Question: I am trying to convert a dataframe in which hourly data appears in distinct columns, like here:

... to a dataframe that only contains two columns ['datetime', 'value'].
For example:
| Datetime | value |
| -------- | ----- |
| 2020-01-01 01:00:00 | 0 |
| 2020-01-01 02:00:00 | 0 |
| ... | ... |
| 2020-01-01 09:00:00 | 106 |
| 2020-01-01 10:00:00 | 2852 |
Any solution without using a for-loop?
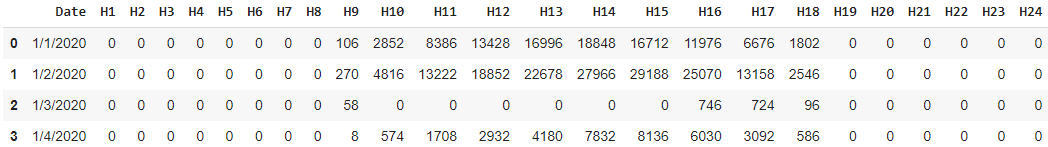
Answer: You can do it by applying several function to DataFrame:
'''
from datetime import datetime
# Example DataFrame
df = pd.DataFrame({'date': ['1/1/2020', '1/2/2020', '1/3/2020'],
'h1': [0, 222, 333],
'h2': [44, 0, 0],
"h3": [1, 2, 3]})
# To simplify I used only hours in range 1...3, so You must change it to 25
HOURS_COUNT = 4
df["hours"] = df.apply(lambda row: [h for h in range(1, HOURS_COUNT)], axis=1)
df["hour_values"] = df.apply(lambda row: {h: row[f"h{h}"] for h in range(1, HOURS_COUNT)}, axis=1)
df = df.explode("hours")
df["value"] = df.apply(lambda row: row["hour_values"][row["hours"]], axis=1)
df["date_full"] = df.apply(lambda row: datetime.strptime(f"{row['date']} {row['hours']}", "%m/%d/%Y %H"), axis=1)
df = df[["date_full", "value"]]
df = df.loc[df["value"] > 0]
'''
So initial DataFrame is:
'''
date h1 h2 h3
0 1/1/2020 0 44 1
1 1/2/2020 222 0 2
2 1/3/2020 333 0 3
'''
And result DataFrame is:
'''
date_full value
0 2020-01-01 02:00:00 44
0 2020-01-01 03:00:00 1
1 2020-01-02 01:00:00 222
1 2020-01-02 03:00:00 2
2 2020-01-03 01:00:00 333
2 2020-01-03 03:00:00 3
'''